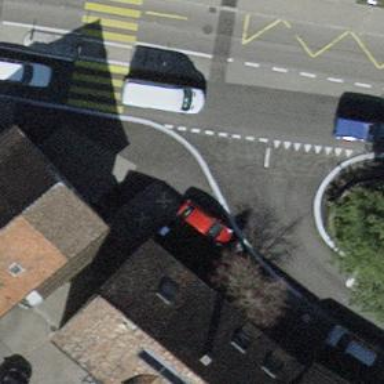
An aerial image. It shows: Road with "give way" sign.